Question: I try for so long but still I don't know how to do it. I have a data frame:
'''
year <- c(1995:2012)
salary <- c(702, 873, 1061, 1239, 1706, 1923, 2061, 2133, 2201, 2289, 2380, 2477, 2691, 2943, 3102, 3324, 3399, 3521)
miss <- c(0, 0, 0, 1, 1, 0, 0, 0, 0, 0, 0, 0, 0, 0, 0, 0, 0, 0)
df.salary <- data.frame(year, salary, miss)
'''
And plot:
'''
ggplot(df.salary, aes(year, salary)) +
geom_line(lwd=1, color="#333333") +
ylim(c(0, 4000)) +
scale_x_continuous(breaks=1995:2012)
'''
Variable miss means, that two values (for 1998 and 1999 are missing and they are only assessed). I would like to point it in my plot using the dashed line between missing years.
I want my plot to look like:

How can I do it? Thanks for help!
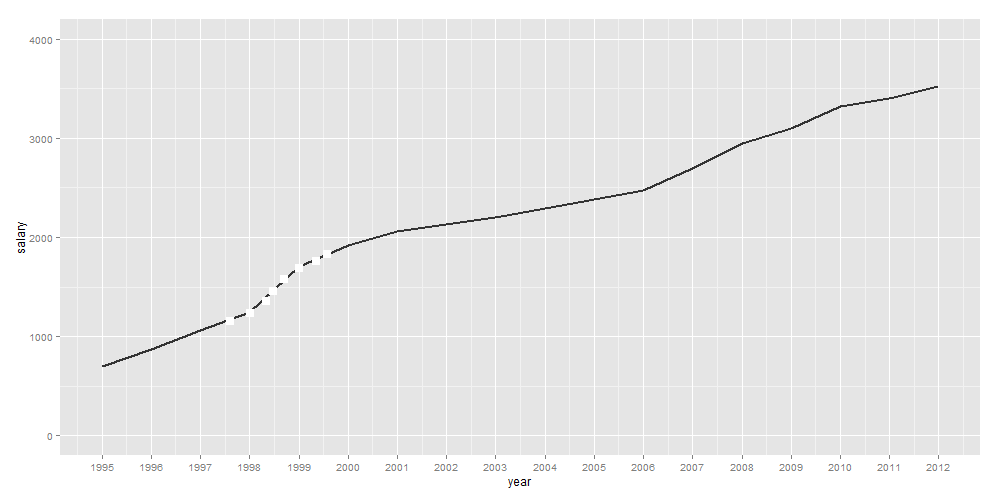
Answer: You can modify your data.frame to have a segment label:
'''
toExtend <- function(x) c(diff(x),0)==1 | c(0,diff(df.salary$miss))==-1
df.salary <- df.salary[rep(1:nrow(df.salary), times=ifelse(toExtend(df.salary$miss), 2, 1)),]
df.salary$miss[toExtend(df.salary$miss)] <- 1
df.salary$seg <- cumsum(c(0, diff(df.salary$miss)!=0))
'''
This goes up every time the "miss"ingness changes. You can now group by this, and add a linetype corresponding to missingness, by changing your "aes" to
'''
aes(year, salary, group=as.factor(seg), lty=as.factor(miss))
'''
You may want to duplicate rows in your data.frame to extend the segments to each other - it's not clear whether you want to expand the 'miss=1' section outwards, the 'miss=0' sections inwards, or extend each segment to either the left or the right, but it should be fairly straightforward to do this - make a comment on how you want to bridge the gap if you can't see how to do it.